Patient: sex F, age 48
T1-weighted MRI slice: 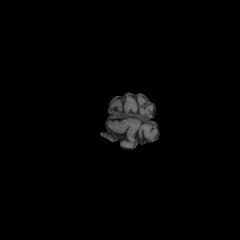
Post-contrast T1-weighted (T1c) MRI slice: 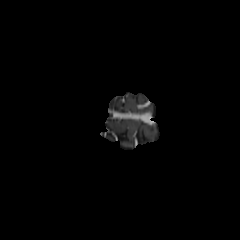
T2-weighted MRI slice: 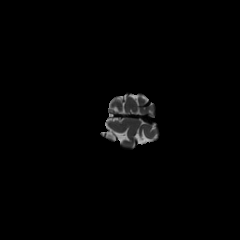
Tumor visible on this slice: no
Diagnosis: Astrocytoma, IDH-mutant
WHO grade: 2